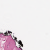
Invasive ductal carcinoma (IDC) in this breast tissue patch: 0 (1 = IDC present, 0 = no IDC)